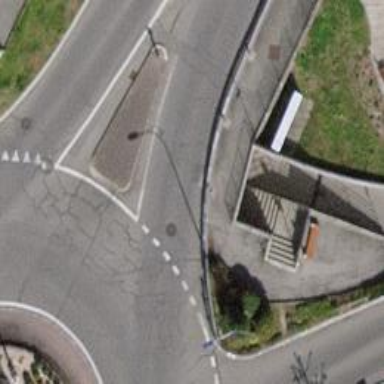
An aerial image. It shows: Footway with asphalt surface passing through tunnel.